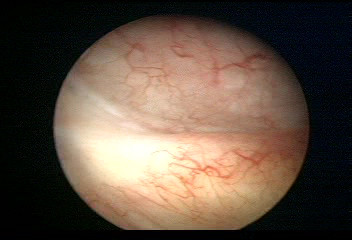
Modality: WLC
Class: Normal mucosa
Bladder cancer association: No